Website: slack
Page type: stored-credit-cards
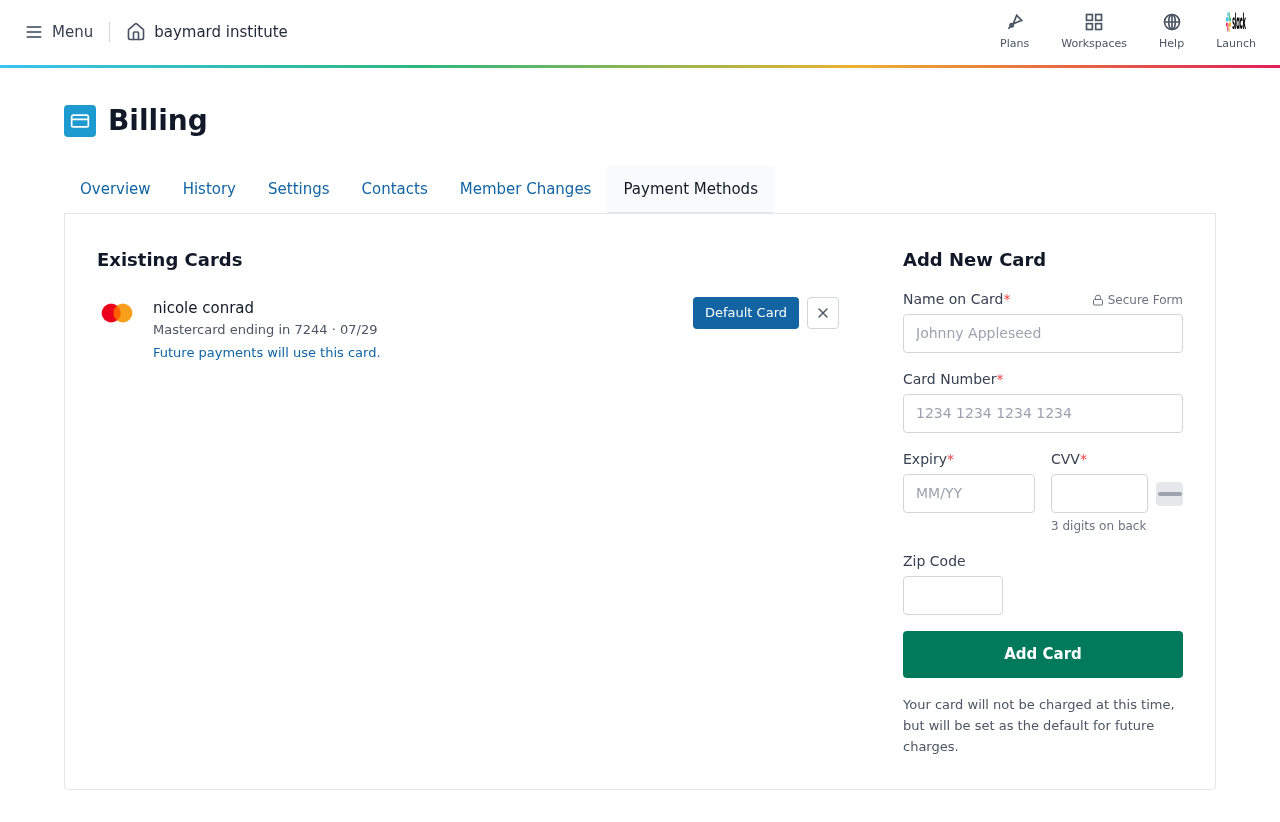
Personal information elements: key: PII_CARD_CVV
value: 208
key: PII_CARD_EXPIRY
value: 07/29
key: PII_CARD_EXPIRY_MONTH
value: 07
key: PII_CARD_EXPIRY_YEAR
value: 29
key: PII_CARD_LAST4
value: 7244
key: PII_CARD_NUMBER
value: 2470 5924 7120 7244
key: PII_CARD_TYPE
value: Mastercard
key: PII_FULLNAME
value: nicole conrad
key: PII_FULLNAME
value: Nicole Conrad
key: PII_POSTCODE
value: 65863